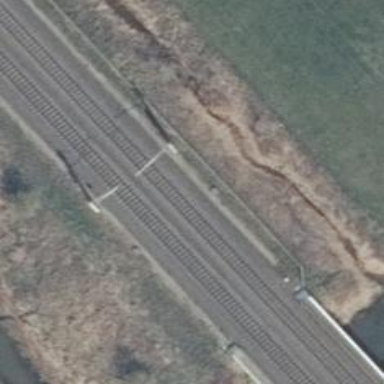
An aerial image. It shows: Railway track with contact lines for electrification.